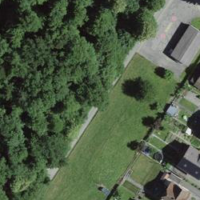
EUNIS habitat code: 55
Species observed at this site:
Aesculus hippocastanum